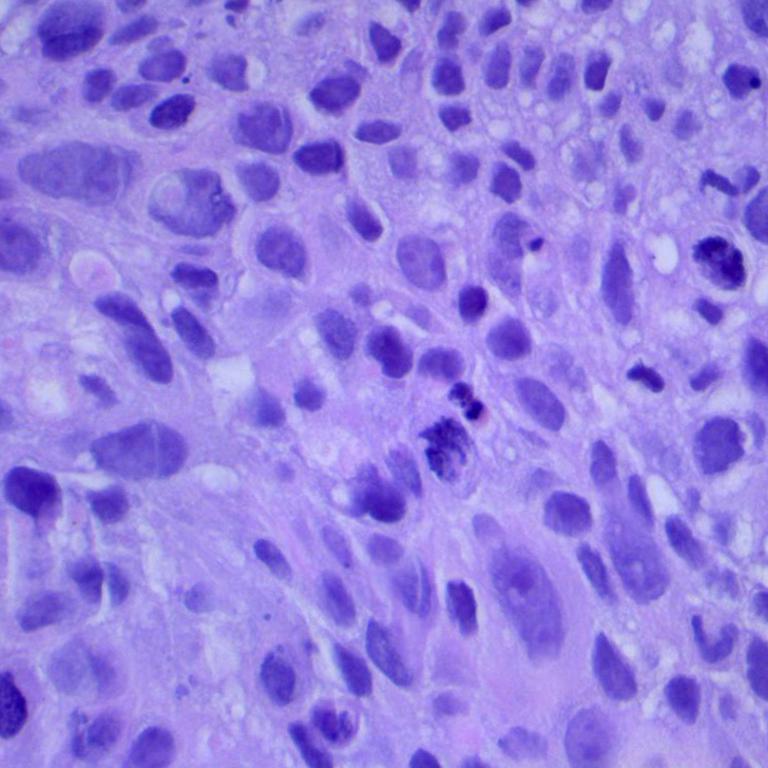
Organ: lung
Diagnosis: squamous carcinomas